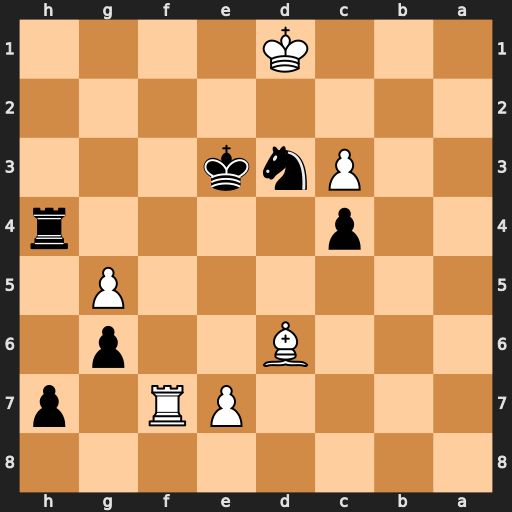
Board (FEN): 8/4PR1p/3B2p1/6P1/2p4r/2Pnk3/8/3K4
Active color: b
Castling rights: -
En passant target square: -
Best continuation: Rh1+ Rf1 Rxf1+ Kc2 Rc1#